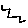
Label: zigzag